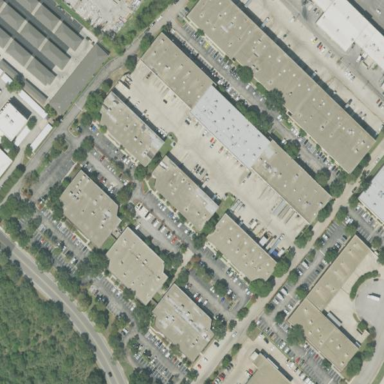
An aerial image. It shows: Commercial area.